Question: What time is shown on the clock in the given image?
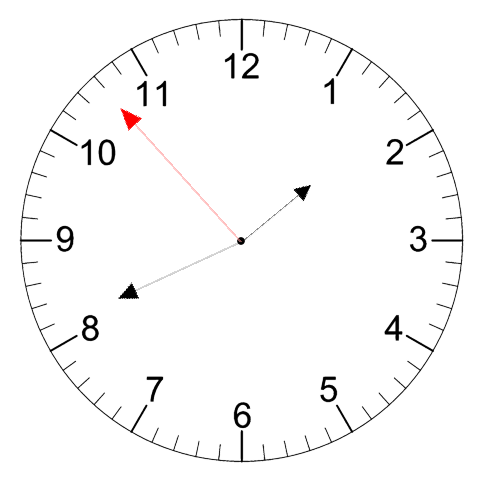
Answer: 01:40:53